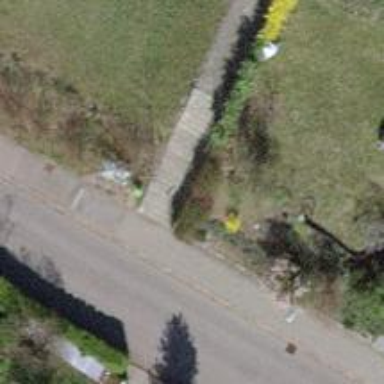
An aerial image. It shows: Set of concrete steps.